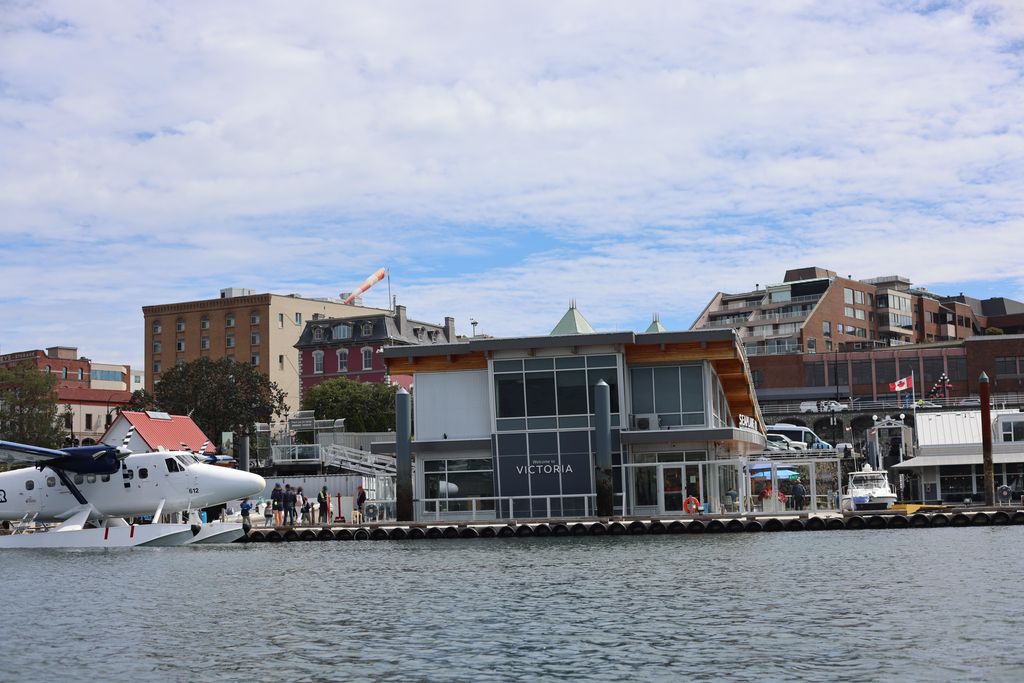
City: victoria